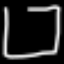
Label: square